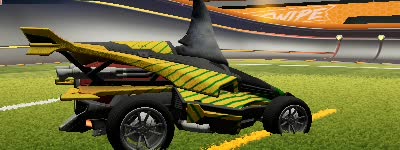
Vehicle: aftershock